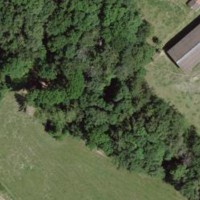
EUNIS habitat code: 52
Species observed at this site:
Prunus spinosa